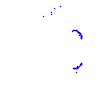
Particle: pion